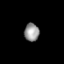
Tissue: prostate
Cell type: T cells
Senescence score: 0.7511
Nuclear area (px): 258
Mean DAPI intensity: 151.488